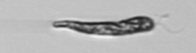
Label: Euglena